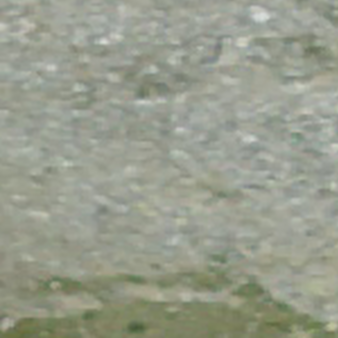
Label: other